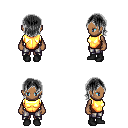
a pixel art fantasy rpg character, female body template, human, dark skin, gold chest armor, metal pants, gray long bangs hairstyle, black shoes, four views (front, back, left, right), 2x2 character sprite sheet, small pixel art, hard edges, no anti-aliasing